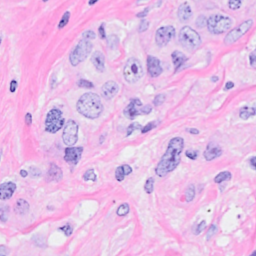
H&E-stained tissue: Breast